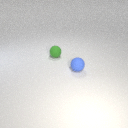
small green rubber sphere behind small blue rubber sphere